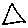
Label: triangle